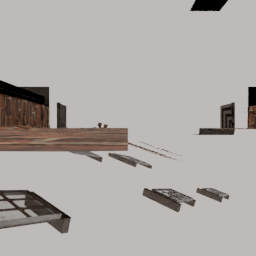
Label: architecture